【题型】选择题　【知识点】函数　【难度】easy
图中的曲线对应的函数解析式是（ ）

\noindent A．$y=|\sin x|$
\quad B．$y=\sin|x|$

\noindent C．$y=-\sin|x|$
\quad D．$y=-|\sin x|$
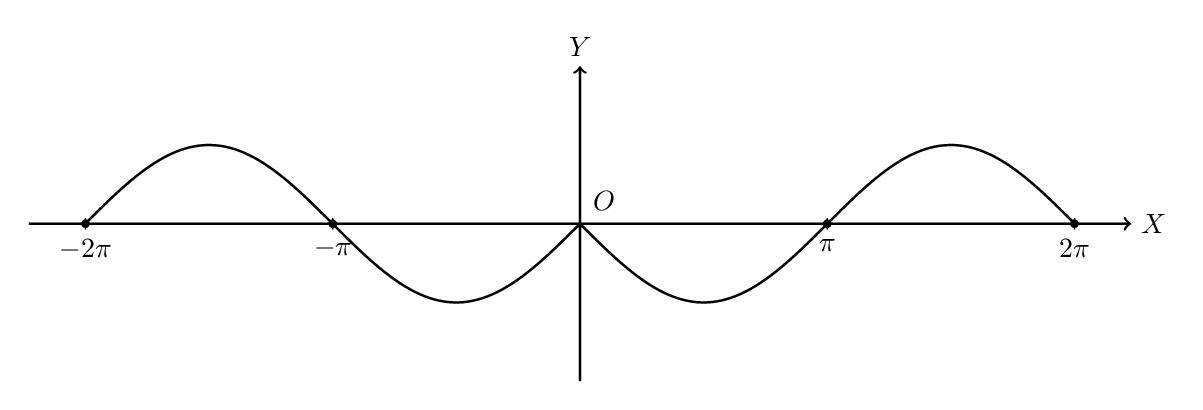
【解答】
\noindent \textbf{【答案】} C

\vspace{0.4cm}
\noindent \textbf{【解析】} 当$x>0$，所以$y=-\sin x$，又因为此函数为偶函数，所以$y=-\sin|x|$。